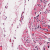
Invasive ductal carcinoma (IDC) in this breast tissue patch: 0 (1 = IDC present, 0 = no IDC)